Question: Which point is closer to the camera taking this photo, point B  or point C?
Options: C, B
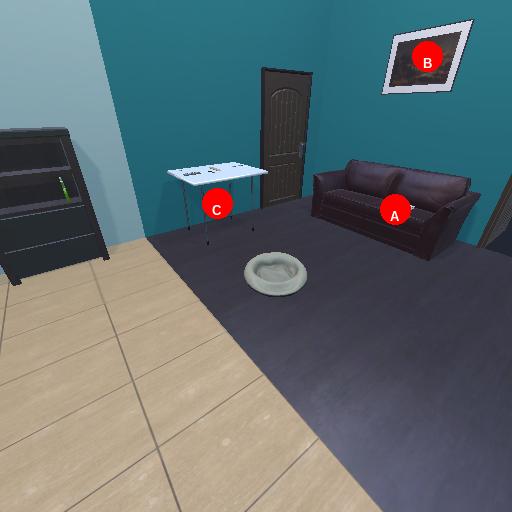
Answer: C